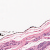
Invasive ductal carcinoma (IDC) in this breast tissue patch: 0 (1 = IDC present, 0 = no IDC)